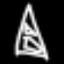
Label: The Eiffel Tower